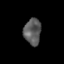
Tissue: skin
Cell type: Epithelial cells
Senescence score: 0.2818
Nuclear area (px): 440
Mean DAPI intensity: 91.214